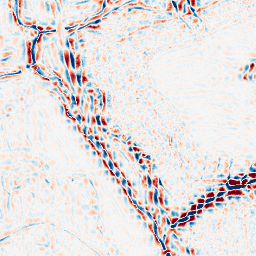
Category: wavelet
Decomposition family: wavelet_dwt
Decomposition parameters: wavelet: coif2
level: 3
Upsampling method: quadratic
Upsampling parameters: scale: 4
Upsampling scale: 4